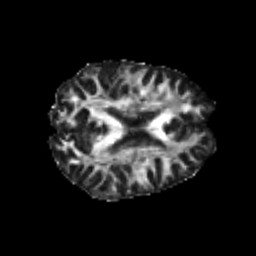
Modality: FA
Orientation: axial
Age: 23
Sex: male
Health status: healthy
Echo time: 0.074 s